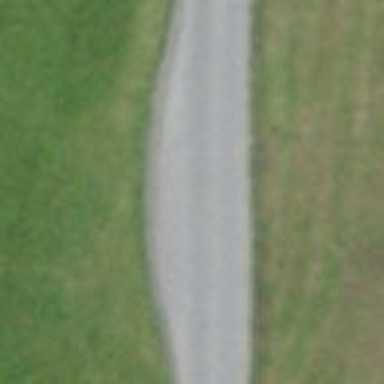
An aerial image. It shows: Passing place on the road.